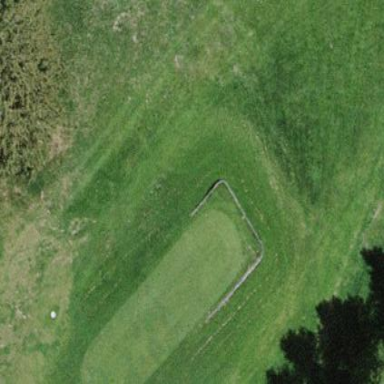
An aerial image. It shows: Grassy area designated as golf tee.